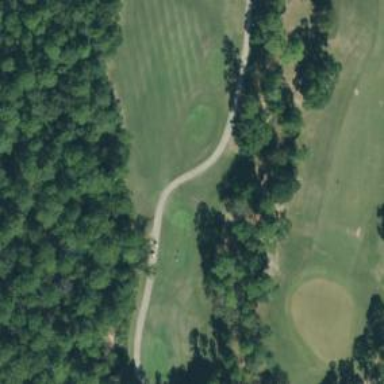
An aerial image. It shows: Golf hole.